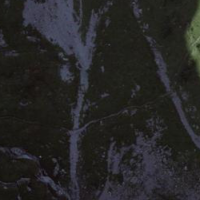
EUNIS habitat code: 23
Species observed at this site:
Rubus saxatilis